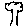
Label: tree